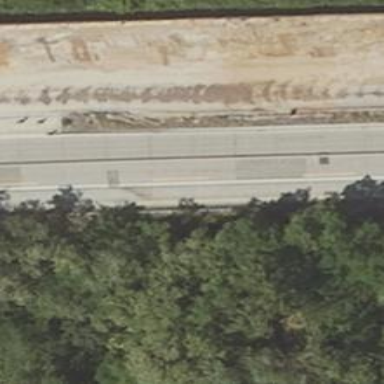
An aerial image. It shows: Concrete motorway.